Question: I'm implementing a UITableView with text-views as the content view of my cells.
The data that the user enters is saved in a settings dictionary when the user hits the return key:
'''
- (BOOL)textFieldShouldReturn:(UITextField *)textField
{
if (textField == _textFieldOne){
[settingsDictionary setObject: _textFieldOne.text forKey:@"EntryOneText"];
[settingsDictionary stringValueForKey:@"textFieldOneValue"];
[self postNotificationSettingsUpdate:settingsDictionary];
didTestPostNotificationSettings = YES;
}
'''
These saved values should be displayed in the text-field when the user returns back to the screen, which I've done using the code below:
'''
//Set the value in the text fields from the settings dictionary
NSString *textFieldOneText = [self.settingsDictionary stringValueForKey:@"RedZoneCarsPerManHrMin"];
_textFieldOne.text = textFieldOneValue;
'''
So far, everything seems to work as expected: text input is saved, and shown in the text-field when the user returns to screen. However, if the of the TableView that holds the text-field is select (not the text-field ), the text-field displays the behavior shown below:

It appears as if the text-field is showing both the newly inputted entry, as well as the entry that was last saved.
I'ved added more of my cellForRowAtIndexPath method below:
'''
- (UITableViewCell *)tableView:(UITableView *)tableView cellForSubscribedRedZoneAlertRowAtIndexPath:(NSIndexPath *)indexPath
{
static NSString *CellIdentifier = @"RedZoneAlertCell";
UITableViewCell *cell = (UITableViewCell *)[tableView dequeueReusableCellWithIdentifier:CellIdentifier];
if (cell == nil) {
cell = [[UITableViewCell alloc] initWithStyle:UITableViewCellStyleValue1 reuseIdentifier:CellIdentifier];
}
cell.backgroundColor = [UIColor colorWithRed:0.922 green:0.937 blue:0.949 alpha:1];
UISwitch *cellSwitch = nil;
NSNumber *position = enabledRedZoneAlertRows[indexPath.row];
switch (position.integerValue) {
case CarPerManHourRow: {
cell.textLabel.text = NSLocalizedString(@"Label", @"Label Row");
cellSwitch = [[UISwitch alloc] init];
cellSwitch.on = [[NSUserDefaults standardUserDefaults] boolForKey:SwitchKey];
cellSwitch.tag = SwitchTag;
[cellSwitch addTarget:self action:@selector(switchChanged:) forControlEvents:UIControlEventValueChanged];
cell.accessoryView = cellSwitch;
if ([[self.settingsDictionary valueForKey:@"RedZoneCarsPerManHrOnOff"]isEqual: @"1"]){
[cellSwitch setOn:YES];
}
break;
}
case TextFieldRow: {
static NSString *CellIdentifier = @"ConfigCell";
cell = (UITableViewCell *)[tableView dequeueReusableCellWithIdentifier:CellIdentifier];
if (cell == nil) {
cell = [[UITableViewCell alloc] initWithStyle:UITableViewCellStyleValue1 reuseIdentifier:CellIdentifier];
[cell.contentView addSubview:_textFieldOne];
[cell.contentView addSubview:_textFieldTwo];
[cell.contentView addSubview:_spacingLabel];
}
cell.backgroundColor = [UIColor colorWithRed:0.922 green:0.937 blue:0.949 alpha:1];
_textFieldOne = [[UITextField alloc]initWithFrame:CGRectMake(25, 0, 50, 30)];
_textFieldTwo = [[UITextField alloc]initWithFrame:CGRectMake(100, 0, 50, 30)];
_textFieldOne.delegate = self;
_textFieldTwo.delegate = self;
_textFieldOne.placeholder = @"Auto";
_textFieldTwo.placeholder = @"Auto";
[_textFieldOne setTextAlignment:NSTextAlignmentCenter];
[_textFieldTwo setTextAlignment:NSTextAlignmentCenter];
//Set the value in the text fields from the settings dictionary
NSString *textFieldOneText = [self.settingsDictionary stringValueForKey:@"RedZoneCarsPerManHrMin"];
NSString *textFieldTwoText = [self.settingsDictionary stringValueForKey:@"RedZoneCarsPerManHrMax"];
NSString *carsPerManHrMax = [self.settingsDictionary stringValueForKey:@"RedZoneCarsPerManHrMax"];
NSString *carsPerManHrMax = [self.settingsDictionary stringValueForKey:@"RedZoneCarsPerManHrMax"];
_textFieldOne.text = textFieldOneValue;
_textFieldTwo.text = textFieldTwoValue
_textFieldOne.backgroundColor = [UIColor whiteColor];
_textFieldTwo.backgroundColor = [UIColor whiteColor];
_textFieldOne.tintColor = [UIColor blackColor];
_textFieldTwo.tintColor = [UIColor blackColor];
[_textFieldOne.layer setCornerRadius:7.0f];
[_textFieldTwo.layer setCornerRadius:7.0f];
[_textFieldOne setKeyboardType:UIKeyboardTypeNumbersAndPunctuation];
[_textFieldTwo setKeyboardType:UIKeyboardTypeNumbersAndPunctuation];
_textFieldOne.returnKeyType = UIReturnKeyNext;
_textFieldTwo.returnKeyType = UIReturnKeyDone;
_spacingLabel = [[UILabel alloc] initWithFrame:CGRectMake(70, 0, 35, 30)];
_spacingLabel.text = @"-";
_spacingLabel.textColor = [UIColor colorWithRed:0.658 green:0.658 blue:0.658 alpha:1];
[_spacingLabel setTextAlignment:NSTextAlignmentCenter];
_spacingLabel.backgroundColor = [UIColor clearColor];
//[cell.contentView addSubview:_textFieldOne];
//[cell.contentView addSubview:_textFieldTwo];
//[cell.contentView addSubview:_spacingLabel];
break;
}
return cell;
}
'''
Below is my attempt at fixing my issue based on jherran's answer. However, I am still experiencing the same problem.
'''
- (UITableViewCell *)tableView:(UITableView *)tableView cellForSubscribedRedZoneAlertRowAtIndexPath:(NSIndexPath *)indexPath
{
static NSString *CellIdentifier = @"RedZoneAlertCell";
UITableViewCell *cell = (UITableViewCell *)[tableView dequeueReusableCellWithIdentifier:CellIdentifier];
if (cell == nil) {
cell = [[UITableViewCell alloc] initWithStyle:UITableViewCellStyleValue1 reuseIdentifier:CellIdentifier];
}
cell.backgroundColor = [UIColor colorWithRed:0.922 green:0.937 blue:0.949 alpha:1];
UISwitch *cellSwitch = nil;
NSNumber *position = enabledRedZoneAlertRows[indexPath.row];
switch (position.integerValue) {
case CarPerManHourRow: {
cell.textLabel.text = NSLocalizedString(@"Label", @"Label Row");
cellSwitch = [[UISwitch alloc] init];
cellSwitch.on = [[NSUserDefaults standardUserDefaults] boolForKey:SWSettingCarsPerManHour];
cellSwitch.tag = SaveCarsPerManHourTag;
[cellSwitch addTarget:self action:@selector(switchChanged:) forControlEvents:UIControlEventValueChanged];
cell.accessoryView = cellSwitch;
if ([[self.settingsDictionary valueForKey:@"RedZoneCarsPerManHrOnOff"]isEqual: @"1"]){
[cellSwitch setOn:YES];
}
break;
}
case CarsPerManHourConfigRow: {
static NSString *CellIdentifier = @"ConfigCell";
cell = (UITableViewCell *)[tableView dequeueReusableCellWithIdentifier:CellIdentifier];
if (cell == nil) {
cell = [[UITableViewCell alloc] initWithStyle:UITableViewCellStyleValue1 reuseIdentifier:CellIdentifier];
cell.backgroundColor = [UIColor colorWithRed:0.922 green:0.937 blue:0.949 alpha:1];
_carsPerManHourMinTextField = [[UITextField alloc]initWithFrame:CGRectMake(25, 0, 50, 30)];
_carsPerManHourMaxTextField = [[UITextField alloc]initWithFrame:CGRectMake(100, 0, 50, 30)];
_textFieldOne.delegate = self;
_textFieldTwo.delegate = self;
_textFieldOne.placeholder = @"Auto";
_textFieldTwo.placeholder = @"Auto";
[_textFieldOne setTextAlignment:NSTextAlignmentCenter];
[_textFieldTwo setTextAlignment:NSTextAlignmentCenter];
_textFieldOne.backgroundColor = [UIColor whiteColor];
_textFieldTwo.backgroundColor = [UIColor whiteColor];
_textFieldOne.tintColor = [UIColor blackColor];
_textFieldTwo.tintColor = [UIColor blackColor];
[_textFieldOne.layer setCornerRadius:7.0f];
[_textFieldTwo.layer setCornerRadius:7.0f];
[_textFieldOne setKeyboardType:UIKeyboardTypeNumbersAndPunctuation];
[_carsPerManHourMaxTextField setKeyboardType:UIKeyboardTypeNumbersAndPunctuation];
_textFieldOne.returnKeyType = UIReturnKeyNext;
_textFieldTwo.returnKeyType = UIReturnKeyDone;
_spacingLabel = [[UILabel alloc] initWithFrame:CGRectMake(70, 0, 35, 30)];
_spacingLabel.text = @"-";
_spacingLabel.textColor = [UIColor colorWithRed:0.658 green:0.658 blue:0.658 alpha:1];
[_spacingLabel setTextAlignment:NSTextAlignmentCenter];
_spacingLabel.backgroundColor = [UIColor clearColor];
NSLog(@"%@", _textFieldOne.text);
NSLog(@"%@",_carsPerManHourMaxTextField.text);
[cell.contentView addSubview: _textFieldOne];
[cell.contentView addSubview: _textFieldTwo];
[cell.contentView addSubview:_spacingLabel];
cell.tag = 1;
}
else {
_textFieldOne = (UITextField *)[cell.contentView viewWithTag:1];
_textFieldTwo = (UITextField *)[cell.contentView viewWithTag:1];
_spacingLabel = (UILabel *)[cell.contentView viewWithTag:1];
}
NSString * _textFieldOne = [self.settingsDictionary stringValueForKey:@"RedZoneCarsPerManHrMin"];
NSString *carsPerManHrMax = [self.settingsDictionary stringValueForKey:@"RedZoneCarsPerManHrMax"];
_textFieldOne.text = carsPerManHrMin;
_textFieldTwo.text = carsPerManHrMax;
'''
How do I modify my code so that this behavior does not occur?
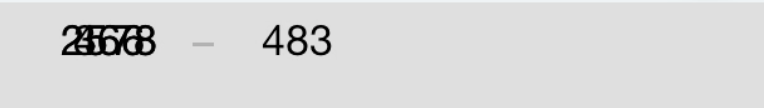
Answer: Check your 'cellForRowAtIndexPath', as cells are reused, you are probably not loading the cell property.
'''
- (UITableViewCell *)tableView:(UITableView *)tableView cellForRowAtIndexPath:(NSIndexPath *)indexPath {
/*
* This is an important bit, it asks the table view if it has any available cells
* already created which it is not using (if they are offscreen), so that it can
* reuse them (saving the time of alloc/init/load from xib a new cell ).
* The identifier is there to differentiate between different types of cells
* (you can display different types of cells in the same table view)
*/
UITableViewCell *cell = [tableView dequeueReusableCellWithIdentifier:@"MyIdentifier"];
/*
* If the cell is nil it means no cell was available for reuse and that we should
* create a new one.
*/
UILabel *label;
if (cell == nil) {
/*
* Actually create a new cell (with an identifier so that it can be dequeued).
*/
cell = [[[UITableViewCell alloc] initWithStyle:UITableViewCellStyleSubtitle reuseIdentifier:@"MyIdentifier"] autorelease];
label = [[UILabel alloc] initWithFrame:CGRectMake(0, 0, 100, 30)];
cell.tag = 1;
[cell.contentView addSubview:label];
} else {
label = (UILabel *)[cell.contentView viewWithTag:1];
}
/*
* Now that we have a cell we can configure it to display the data corresponding to
* this row/section
*/
label.text = @"whatever";
}
'''
EDIT: When your cell exits and it's reused, you are adding a view ('[cell.contentView addSubview:_textFieldOne]') each time the cell is reused.